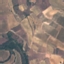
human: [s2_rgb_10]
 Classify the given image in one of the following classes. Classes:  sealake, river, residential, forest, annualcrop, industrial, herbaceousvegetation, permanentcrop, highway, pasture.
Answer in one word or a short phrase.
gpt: PermanentCrop